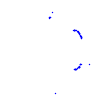
Particle: kaon